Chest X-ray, PA view. Patient: 65 years old, sex M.
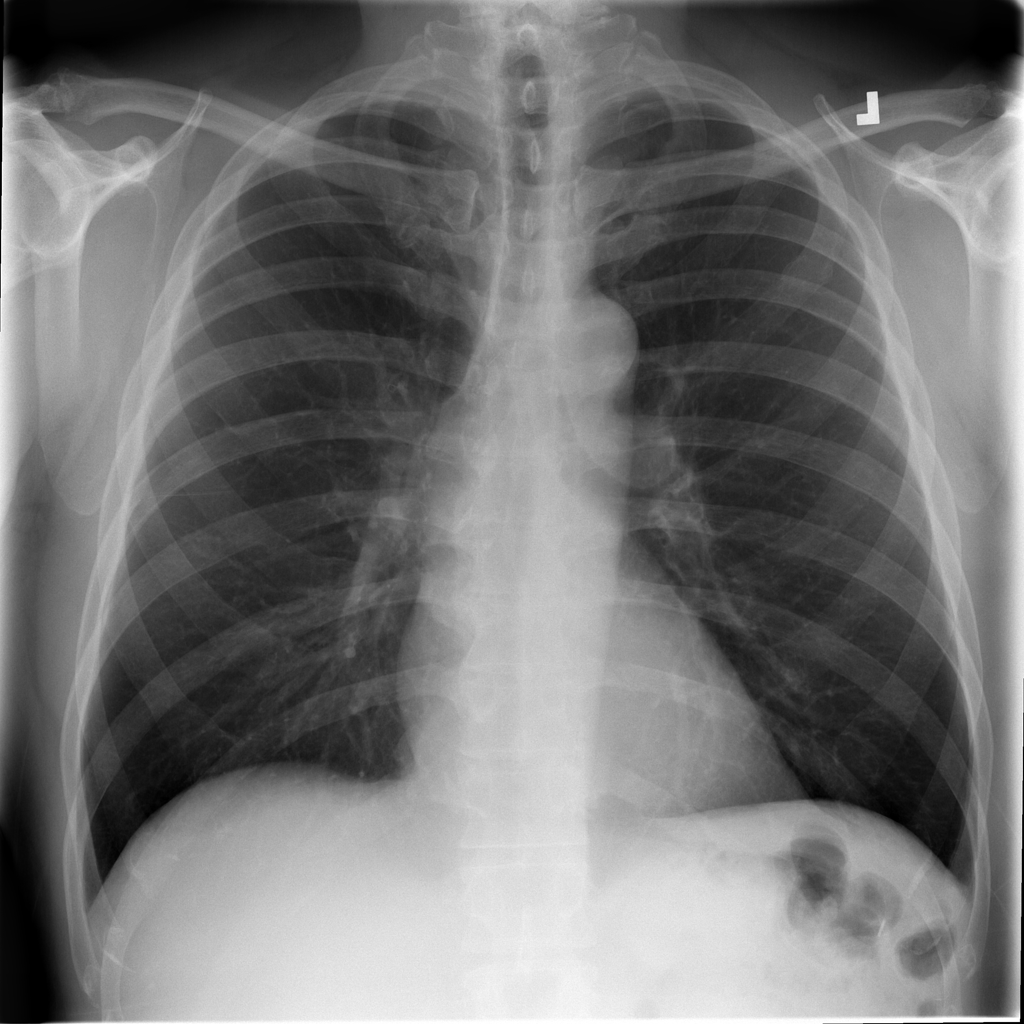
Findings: No Finding